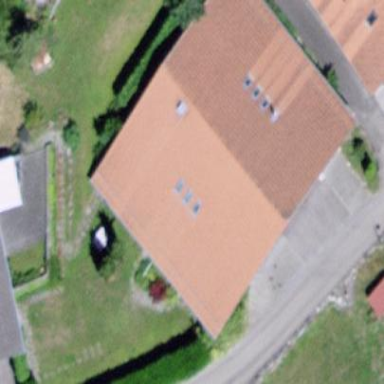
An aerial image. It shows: Residential building.